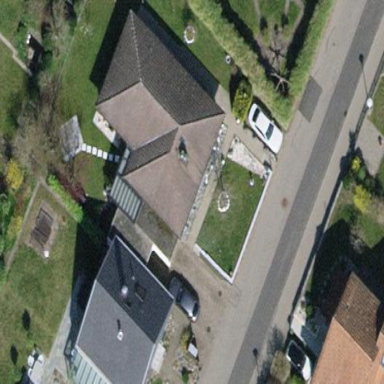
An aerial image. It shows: Terrace building.